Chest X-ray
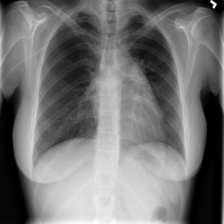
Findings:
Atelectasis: negative
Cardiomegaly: negative
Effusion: negative
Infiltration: negative
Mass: negative
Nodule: negative
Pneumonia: negative
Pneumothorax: negative
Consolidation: negative
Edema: negative
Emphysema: negative
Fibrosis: negative
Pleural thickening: negative
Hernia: negative